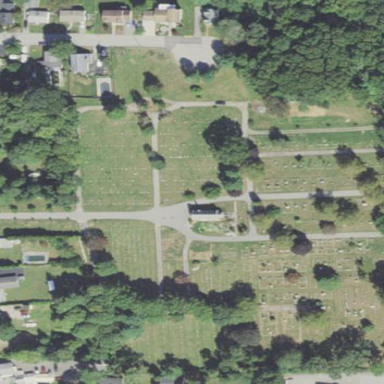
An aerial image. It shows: Cemetery.